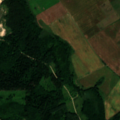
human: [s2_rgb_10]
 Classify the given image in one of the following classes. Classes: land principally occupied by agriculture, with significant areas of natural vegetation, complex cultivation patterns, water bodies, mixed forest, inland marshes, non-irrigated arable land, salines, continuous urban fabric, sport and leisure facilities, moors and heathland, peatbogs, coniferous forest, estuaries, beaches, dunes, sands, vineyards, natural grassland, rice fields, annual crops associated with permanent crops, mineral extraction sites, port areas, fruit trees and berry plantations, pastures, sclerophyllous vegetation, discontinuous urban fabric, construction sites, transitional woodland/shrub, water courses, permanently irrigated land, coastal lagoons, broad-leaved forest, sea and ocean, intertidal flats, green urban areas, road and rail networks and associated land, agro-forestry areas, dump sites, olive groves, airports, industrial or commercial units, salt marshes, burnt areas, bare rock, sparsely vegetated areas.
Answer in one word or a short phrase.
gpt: mineral extraction sites, non-irrigated arable land, mixed forest, transitional woodland/shrub